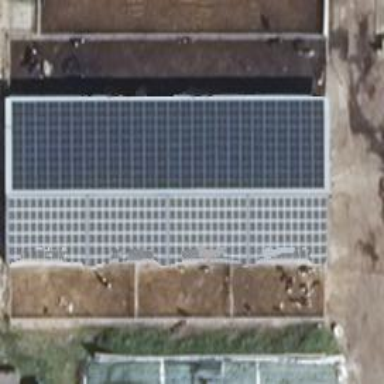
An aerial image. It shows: Small solar photovoltaic panel used as generator to produce electricity.